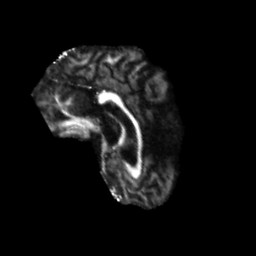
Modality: FA
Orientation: sagittal
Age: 53
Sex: female
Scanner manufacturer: siemens
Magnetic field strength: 3 T
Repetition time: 5.47 s
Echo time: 0.0854 s